Question: Let's say theres a binary tree like that.

I'd like to read it floor by floor (from left to the right) so the output would look like:
'''
2 4 5 3 1 3 9
'''
Thanks.
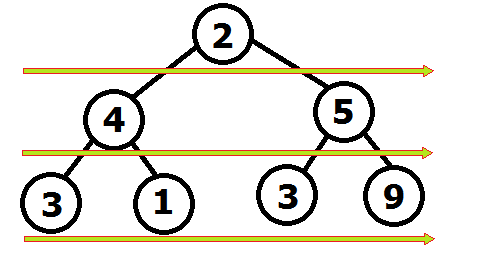
Answer: Its Printing in 'BFS', You should use auxiliary data-structure Queue: Learn <URL>
'listed below is pseudocode for a simple queue based level order traversal',
'''
levelorder(root)
q = empty queue
q.enqueue(root)
while not q.empty do
node := q.dequeue()
visit(node)
if node.left null
q.enqueue(node.left)
if node.right null
q.enqueue(node.right)
'''